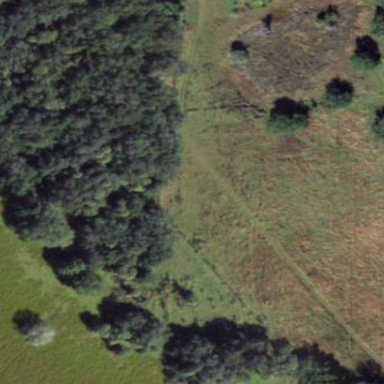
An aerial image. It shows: Mixed woodland area with various types of leaves.